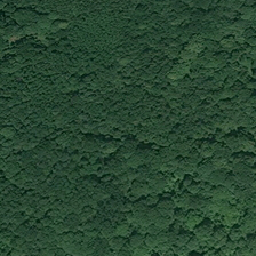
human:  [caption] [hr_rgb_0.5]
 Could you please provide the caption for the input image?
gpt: here we can see a green dense forest .

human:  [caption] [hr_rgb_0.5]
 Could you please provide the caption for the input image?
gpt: the deep green forest is flourish .

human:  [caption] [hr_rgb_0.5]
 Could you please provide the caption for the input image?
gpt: A narrow river runs through the thick green forest.

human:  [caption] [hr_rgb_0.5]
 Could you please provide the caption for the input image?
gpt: There is a narrow river flowing into the dense dark green forest.

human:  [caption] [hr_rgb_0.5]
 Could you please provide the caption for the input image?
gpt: There is a narrow river flowing in the dense green forest of the bottle.